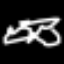
Label: squiggle